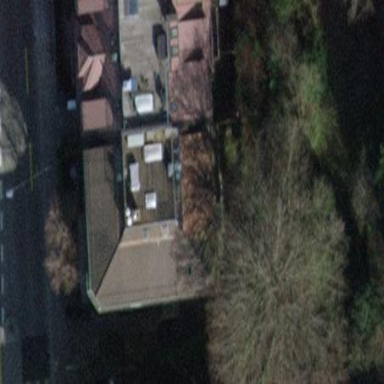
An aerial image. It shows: View of apartment building.